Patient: sex M, age 48
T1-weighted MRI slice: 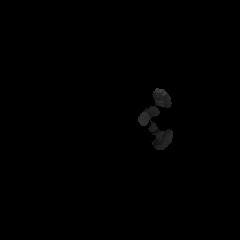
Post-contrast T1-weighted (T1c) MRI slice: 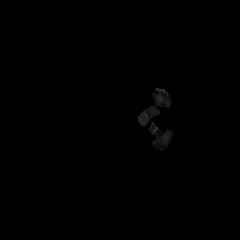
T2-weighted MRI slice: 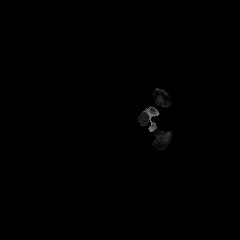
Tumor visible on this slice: no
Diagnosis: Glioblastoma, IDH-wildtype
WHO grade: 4